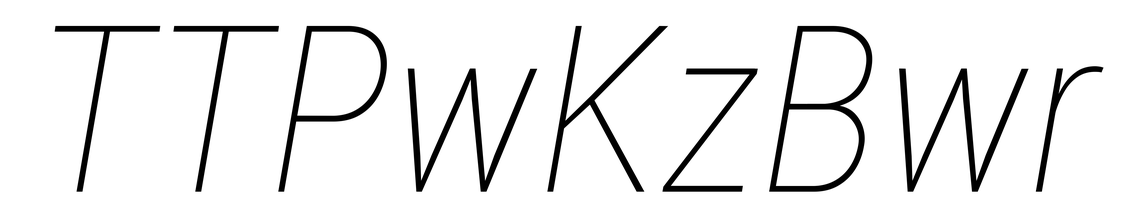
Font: Roboto-Italic_Condensed_Thin_Italic